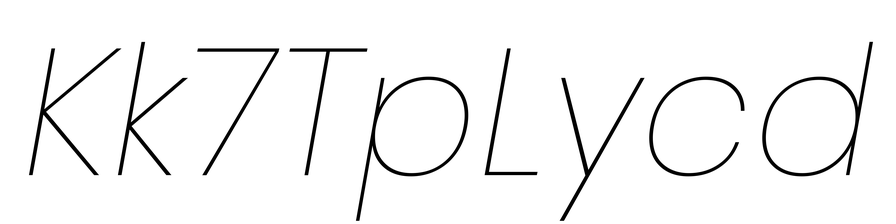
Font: Poppins-ThinItalic